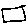
Label: square